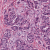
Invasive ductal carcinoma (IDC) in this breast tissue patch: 1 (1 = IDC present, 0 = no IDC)